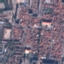
Land use / land cover: Residential